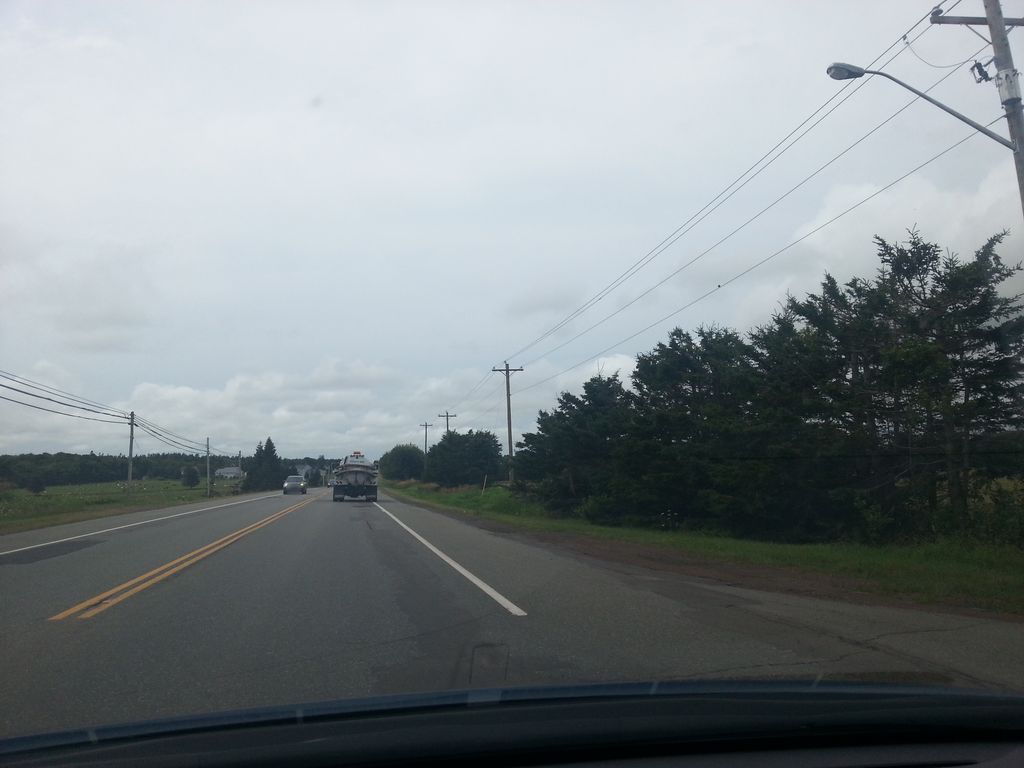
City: charlottetown